Question: What I've tried is I can output the full text search. More than that, I would like to add a '<b>' tag to each keyword after searching as an image below.

'tran thi dao''<b>''Tran Thi Dao'
##
'''
private string GetBodyText()
{
StringBuilder strB = new StringBuilder();
string[] filePaths = Directory.GetFiles(@"\rsc-app2k8\Applications\RSC_HR_Documents", "*.pdf", SearchOption.AllDirectories);
for (int i = 0; i < filePaths.Length; i++)
{
string settext = GetTextFromPDF(filePaths[i]).Replace("
", " ").Replace("
", " ").Replace("
", " ").Replace(" ", " ");
string searchText = tbSearch.Text;
int prefix = 50, postfix = 50;
int index = settext.IndexOf(searchText, StringComparison.OrdinalIgnoreCase);
if (index >= 0)
{
string foundText = settext.Substring(index, searchText.Length);
int contextStart = Math.Max(0, index - prefix);
int contextLength = Math.Min(settext.Length - contextStart, searchText.Length + prefix + postfix);
string contextText = settext.Substring(contextStart, contextLength);
string files = Path.GetFileName(filePaths[i]);
//MessageBox.Show(contextText);
strB.AppendFormat("<img src='" + pdficon + "' /> <a href='{0}'>{1}</a></br><b>{2}</b> {3}<br></br>", filePaths[i], files, foundText, contextText);
}
}
return strB.ToString();
}
'''
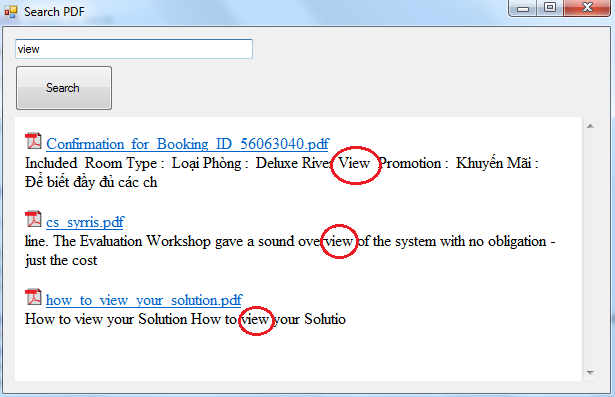
Answer: How about using 'Regex' to solve this problem? You can search while ignoring the case, and replace the search term in the original format with your '<b>' tags.
For example:
'''
var searchTerm = "bird";
var input = "Hey the bird flew over there. BIRD!";
var replaced = Regex.Replace(input, searchTerm, match =>
{
return String.Format("<b>{0}</b>", match);
}, RegexOptions.IgnoreCase);
'''
This should give the following result: 'Hey the <b>bird</b> flew over there. <b>BIRD</b>!'